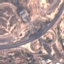
Label: Highway